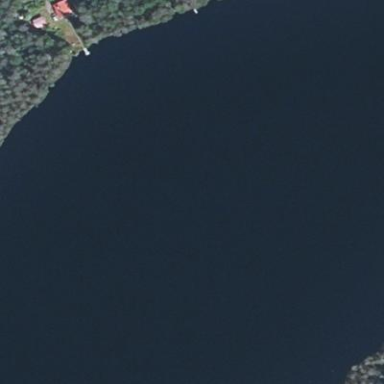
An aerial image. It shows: Pond surrounded by natural water.